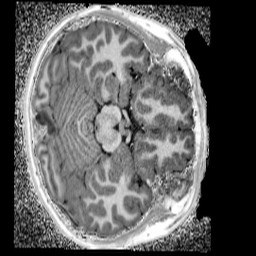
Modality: UNIT1_denoised
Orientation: axial
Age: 12
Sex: male
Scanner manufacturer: siemens
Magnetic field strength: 3 T
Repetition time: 4 s
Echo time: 0.00299 s